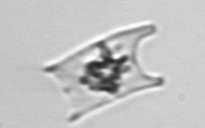
Label: Eucampia